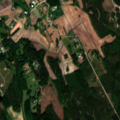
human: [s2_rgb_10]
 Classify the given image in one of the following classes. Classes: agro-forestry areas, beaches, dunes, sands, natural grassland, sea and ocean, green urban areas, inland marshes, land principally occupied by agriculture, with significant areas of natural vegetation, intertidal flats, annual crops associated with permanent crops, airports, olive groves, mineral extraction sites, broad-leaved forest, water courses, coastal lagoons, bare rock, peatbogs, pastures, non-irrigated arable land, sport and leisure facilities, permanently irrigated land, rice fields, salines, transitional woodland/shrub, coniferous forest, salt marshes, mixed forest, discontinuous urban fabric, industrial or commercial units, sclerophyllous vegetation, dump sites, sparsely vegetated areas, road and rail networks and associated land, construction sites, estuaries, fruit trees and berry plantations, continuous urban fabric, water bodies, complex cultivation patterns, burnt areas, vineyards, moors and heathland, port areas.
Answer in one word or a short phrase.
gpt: land principally occupied by agriculture, with significant areas of natural vegetation, coniferous forest, mixed forest